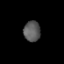
Tissue: prostate
Cell type: T cells
Senescence score: 0.707
Nuclear area (px): 336
Mean DAPI intensity: 89.765